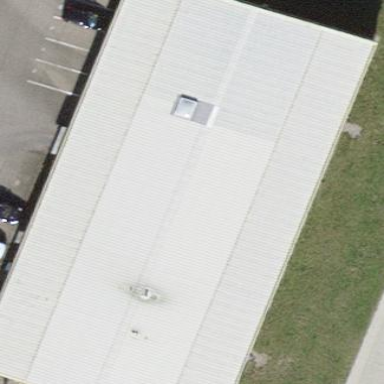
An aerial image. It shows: Industrial building.